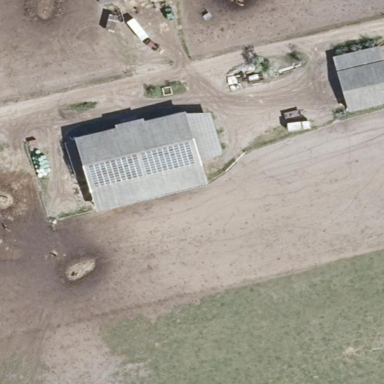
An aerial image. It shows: Farmyard area.